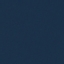
Label: SeaLake